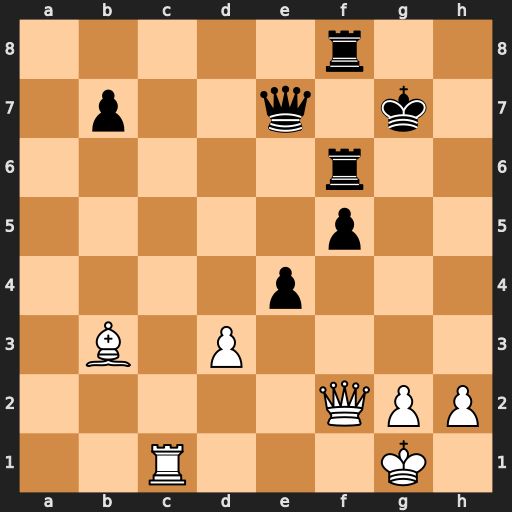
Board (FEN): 5r2/1p2q1k1/5r2/5p2/4p3/1B1P4/5QPP/2R3K1
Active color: w
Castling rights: -
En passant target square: -
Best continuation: Qg3+ Rg6 Rc7 Rxg3 Rxe7+ Kf6 Re6+ Kg5 hxg3